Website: home-depot
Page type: address-validator
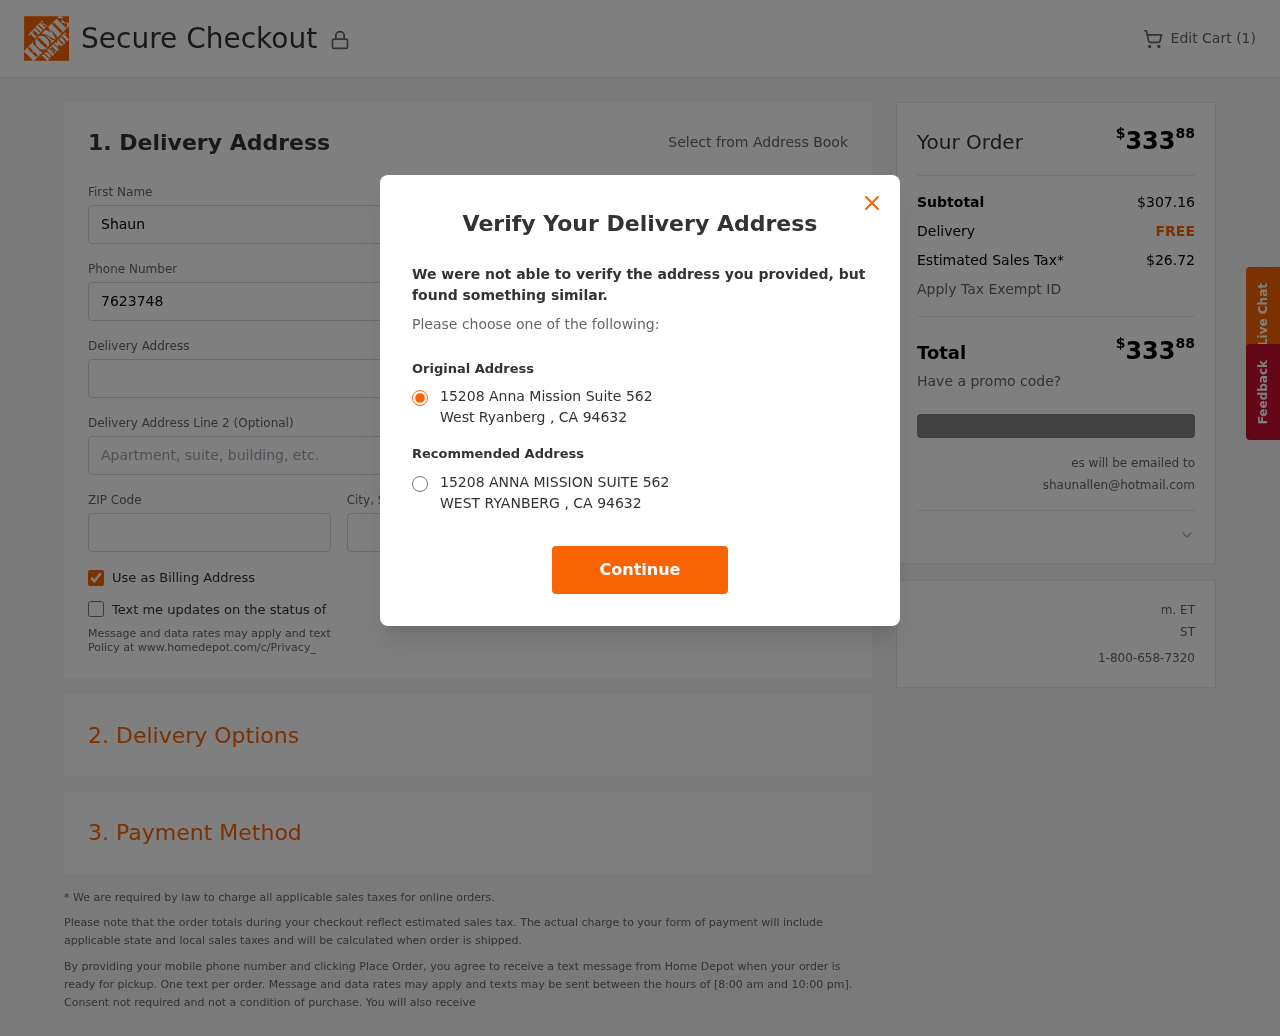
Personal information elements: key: PII_CITY
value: West Ryanberg
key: PII_EMAIL
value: shaunallen@hotmail.com
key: PII_POSTCODE
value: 94632
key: PII_STATE_ABBR
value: CA
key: PII_STREET
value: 15208 Anna Mission Suite 562
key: PII_FIRSTNAME
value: Shaun
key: PII_LASTNAME
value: Allen
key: PII_PHONE
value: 7623748900
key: PII_CITY_STATE
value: West Ryanberg, CA
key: PII_STREET_ALT
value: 15208 ANNA MISSION SUITE 562
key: PII_CITY_ALT
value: WEST RYANBERG
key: PII_POSTCODE_FULL
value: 94632
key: PII_POSTCODE_NUMERIC
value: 94632
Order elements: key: ORDER_NUM_ITEMS
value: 1
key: ORDER_TOTAL
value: $33388
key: ORDER_SUBTOTAL
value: $307.16
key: ORDER_SHIPPING_COST
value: FREE
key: ORDER_TAX
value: $26.72